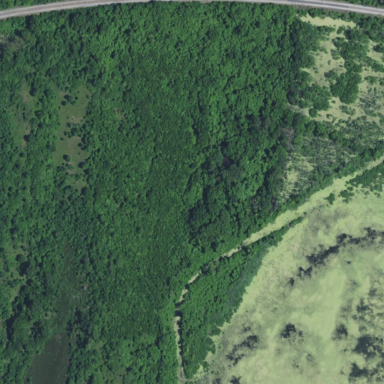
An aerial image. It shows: Woodland filled with broadleaved evergreen trees.